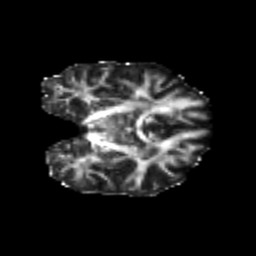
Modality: FA
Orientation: coronal
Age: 22
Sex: female
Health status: healthy
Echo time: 0.074 s